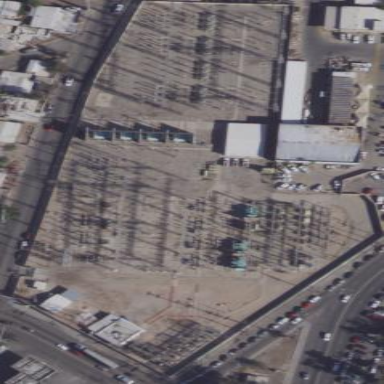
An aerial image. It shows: Outdoor power substation at the transmission level.